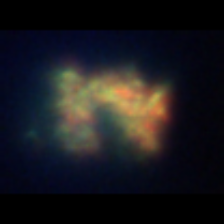
Taxon: Unknown_detritus
Group: Unknown